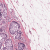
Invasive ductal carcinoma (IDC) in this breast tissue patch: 0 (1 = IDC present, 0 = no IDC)